Question: I am Trying to loop through a list of numbers and send them a message but somehow my code is throwing a null pointer exception and i can't figure out where is the problem.
here the code
'''
import java.util.ArrayList;
import java.util.List;
import android.content.BroadcastReceiver;
import android.content.Context;
import android.content.IntentFilter;
import android.app.Activity;
import android.app.PendingIntent;
import android.content.Intent;
import android.telephony.SmsManager;
import android.widget.Toast;
public class MSGHandler {
String SENT = "SMS_SENT";
String DELIVERED = "SMS_DELIVERED";
public BroadcastReceiver smsDeliveredReceiver,smsSentReceiver;
public MSGHandler(Context c,List<String> Name,List<String> Number,String Message)
{
int Limit = Name.size();
for(int i = 0; i < Limit;i++)
{
if(Number.get(i).length() > 0)
{
SmsManager sms = SmsManager.getDefault();
PendingIntent piSent=PendingIntent.getBroadcast(c, 0, new Intent(SENT), 0);
PendingIntent piDelivered=PendingIntent.getBroadcast(c, 0, new Intent(DELIVERED),0);
//---when the SMS has been sent---
smsSentReceiver = new BroadcastReceiver(){
@Override
public void onReceive(Context arg0, Intent arg1) {
switch (getResultCode())
{
case Activity.RESULT_OK:
break;
case SmsManager.RESULT_ERROR_GENERIC_FAILURE:
break;
case SmsManager.RESULT_ERROR_NO_SERVICE:
break;
case SmsManager.RESULT_ERROR_NULL_PDU:
break;
case SmsManager.RESULT_ERROR_RADIO_OFF:
break;
}
}
};
//---when the SMS has been delivered---
smsDeliveredReceiver = new BroadcastReceiver(){
@Override
public void onReceive(Context arg0, Intent arg1) {
switch (getResultCode())
{
case Activity.RESULT_OK:
break;
case Activity.RESULT_CANCELED:
break;
}
}
};
c.registerReceiver(smsSentReceiver, new IntentFilter("SMS_SENT"));
c.registerReceiver(smsDeliveredReceiver, new IntentFilter("SMS_DELIVERED"));
sms.sendTextMessage(Number.get(i), null, Name.get(i)+Message, piSent, piDelivered);
}
}
}
}
'''
I am Calling this classes in an activity on a button click. Like this
'''
Dialog Alert = new Dialog(MainActivity.this);
try
{
MSGHandler sms = new MSGHandler(MainActivity.this,DBHandler.Contacts_Name_List,DBHandler.Contacts_Number_List,"HII!!!!");
}catch(Exception e)
{
Alert.setTitle(e.toString());
}
Alert.show();
'''
I am Using Eclipse and using my device as an emulator
here's log
'''
error opening trace file: No such file or directory (2)
loaded /system/lib/egl/libEGL_mali.so
loaded /system/lib/egl/libGLESv1_CM_mali.so
loaded /system/lib/egl/libGLESv2_mali.so
Enabling debug mode 0
'''
(When the exception is thrown in the app .. log displays nothing )
Here are the ADb logs after i try to send the msg and the exception is thrown

Any Solutions?
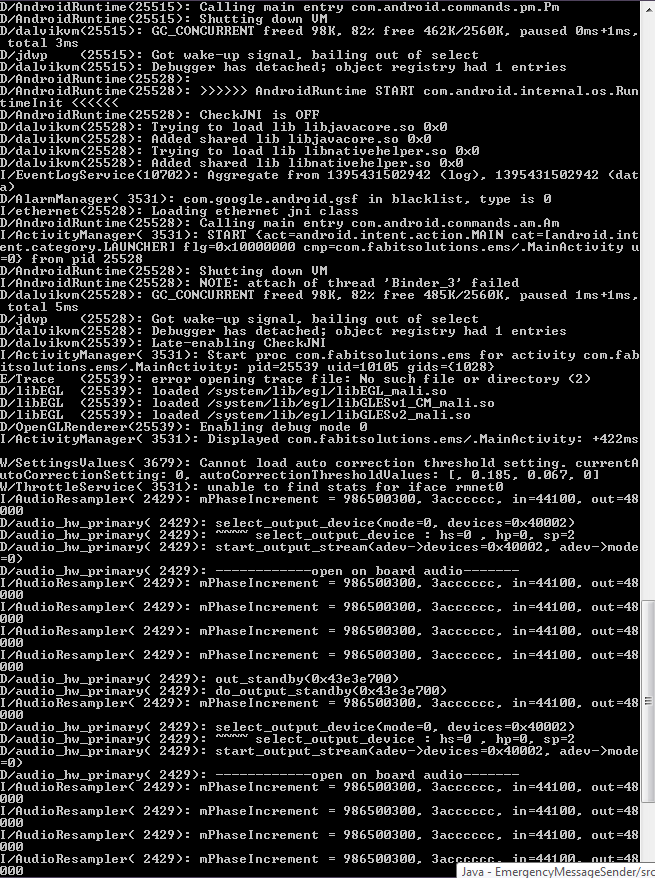
Answer: Well a nice sleep helped me alot and i found out that the exception was being thrown because i was trying to message on a blank number i.e " " a space
and the solution was using
'''
if(Number.get(i).trim().length() > 0)
'''
instead of
'''
if(Number.get(i).length() > 0)
'''